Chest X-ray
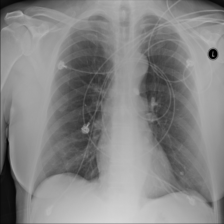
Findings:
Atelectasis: positive
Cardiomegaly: negative
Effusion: negative
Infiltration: negative
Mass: negative
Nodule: negative
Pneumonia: negative
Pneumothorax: negative
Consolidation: negative
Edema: negative
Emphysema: negative
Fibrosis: negative
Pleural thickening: negative
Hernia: negative